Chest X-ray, AP view. Patient: 66 years old, sex M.
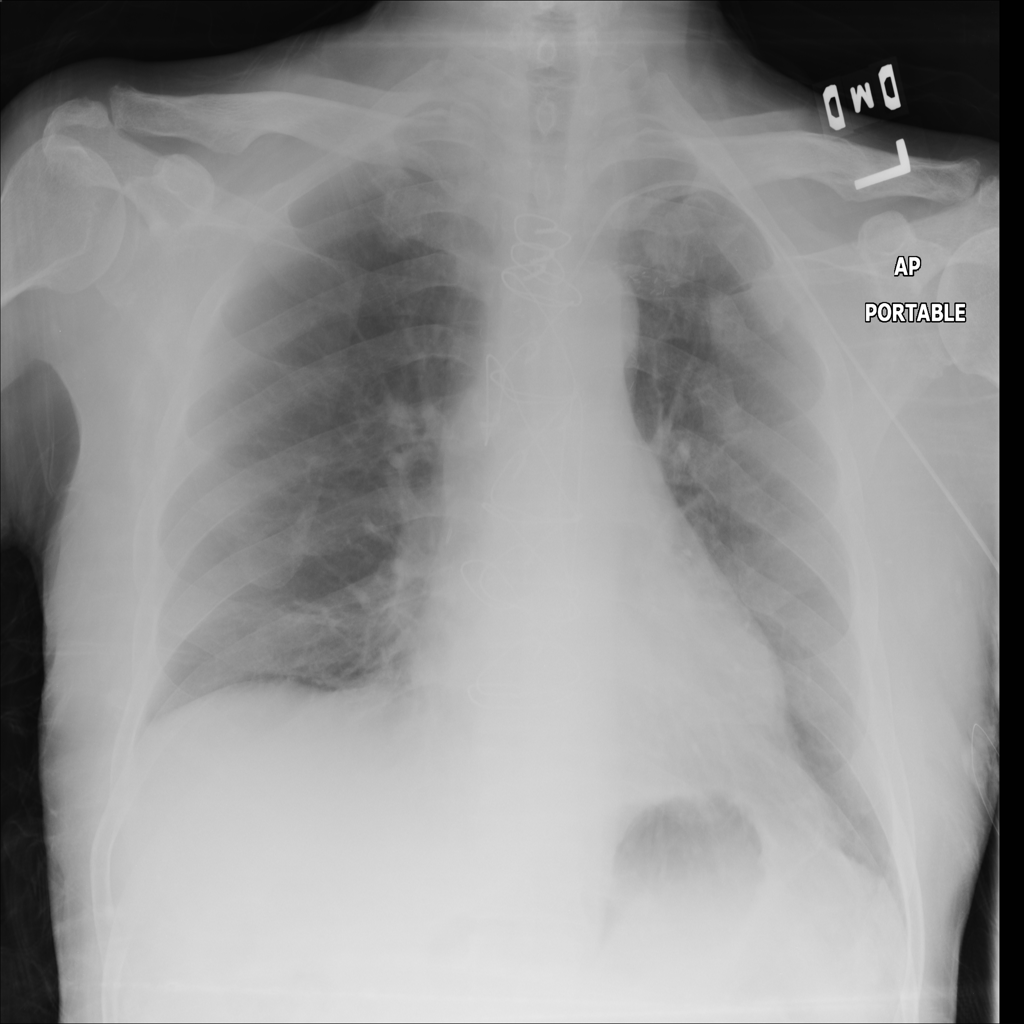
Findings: No Finding